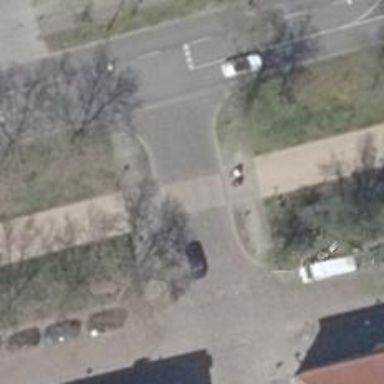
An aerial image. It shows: Unmarked crossing on the road.